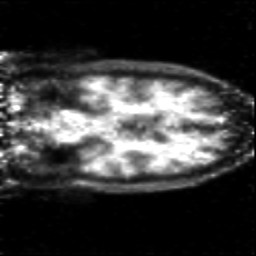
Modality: PET
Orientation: coronal
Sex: male
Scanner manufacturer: siemens